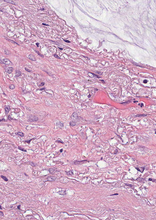
Tumor epithelial tissue: no
Tumor-associated stroma tissue: yes
Normal tissue: no